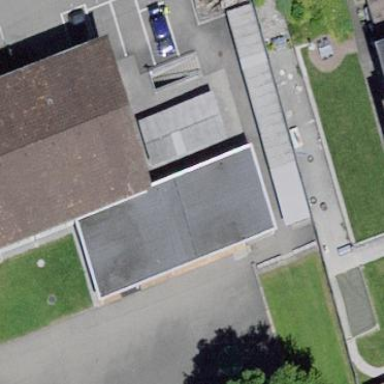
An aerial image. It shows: View of roof of building.